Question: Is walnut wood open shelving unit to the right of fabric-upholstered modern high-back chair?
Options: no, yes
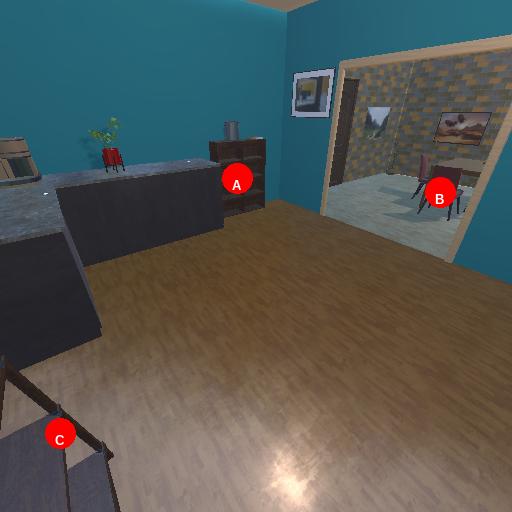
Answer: no